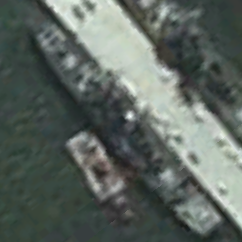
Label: destroyer